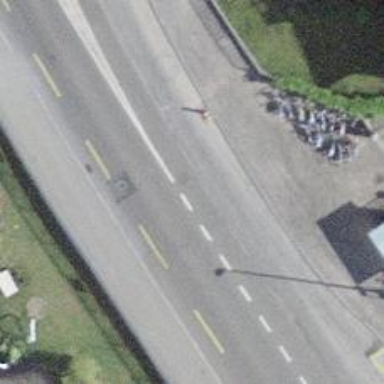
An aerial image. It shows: Primary highway with separate cycle lane and sidewalks on both sides.